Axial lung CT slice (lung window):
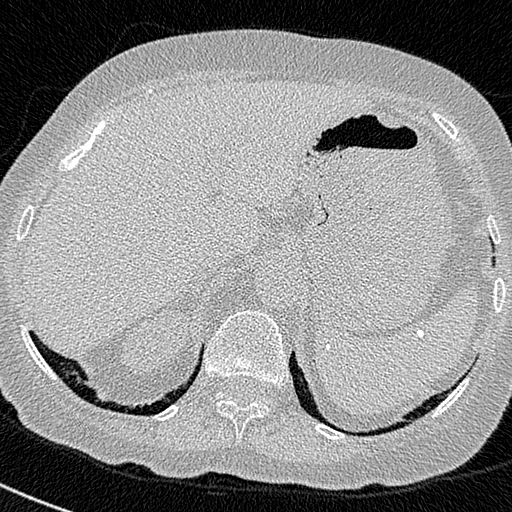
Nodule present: no